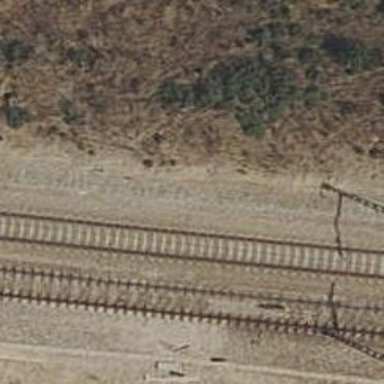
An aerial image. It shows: Railway with electrified contact lines.